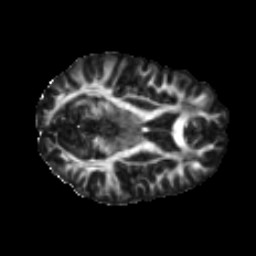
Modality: FA
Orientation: axial
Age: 30
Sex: male
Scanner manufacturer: ge
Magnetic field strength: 3 T
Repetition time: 7.8 s
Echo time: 0.0606 s